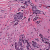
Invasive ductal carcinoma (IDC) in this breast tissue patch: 1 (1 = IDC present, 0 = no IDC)